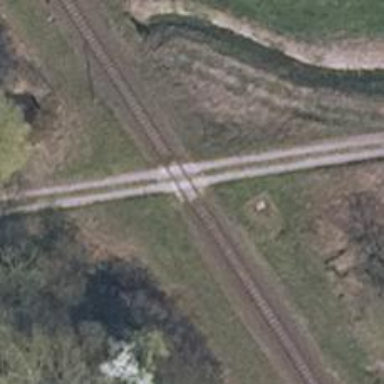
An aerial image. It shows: Level crossing along the railway.